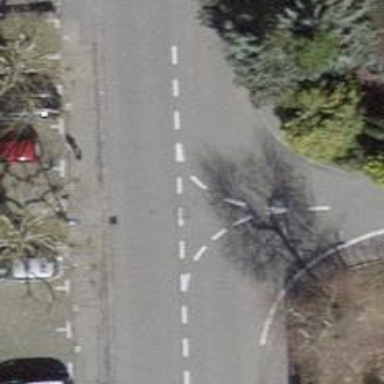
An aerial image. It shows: Smooth asphalt road in residential area.